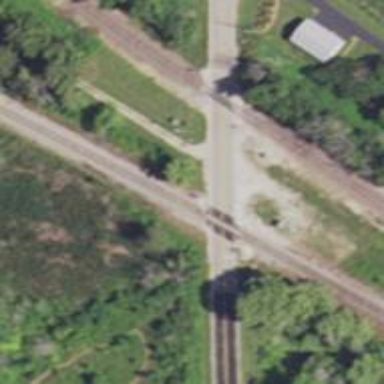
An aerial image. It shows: Level crossing along the railway.